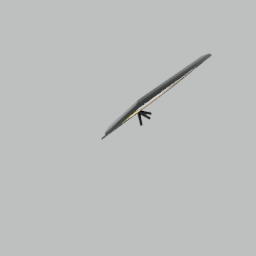
Label: electronics